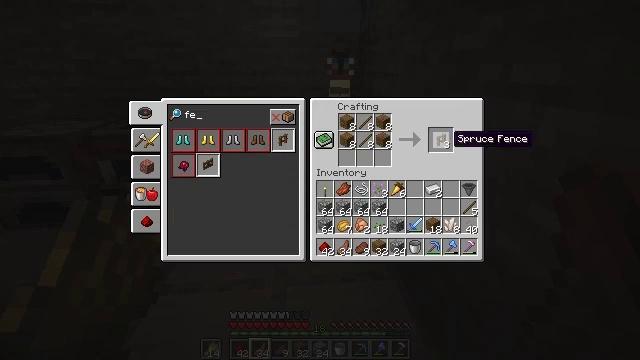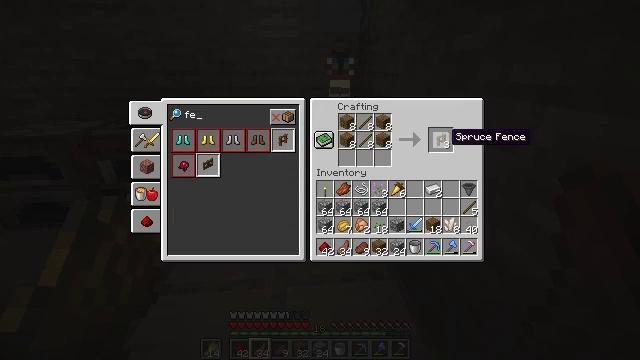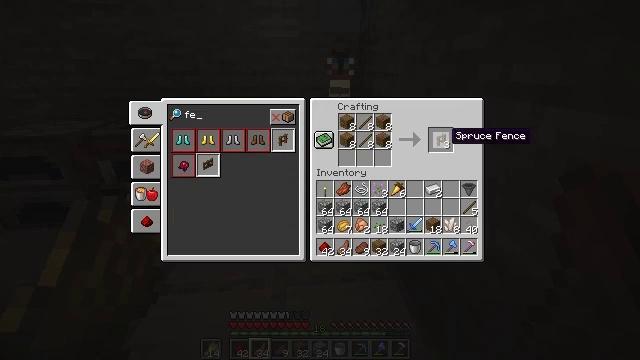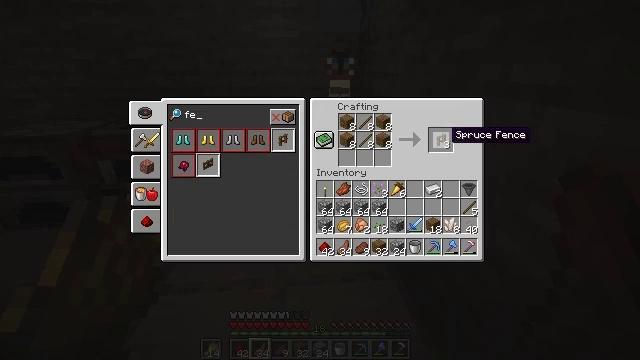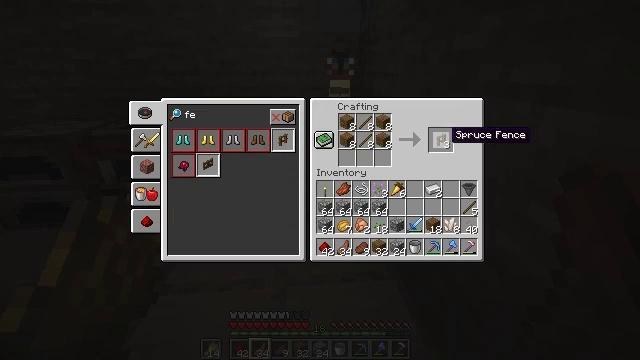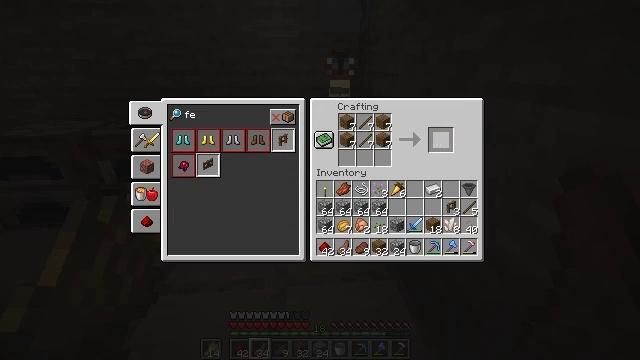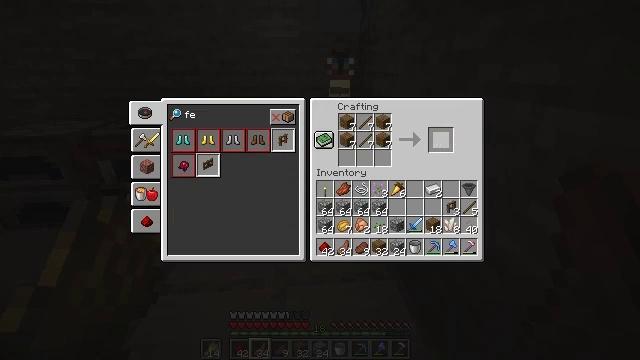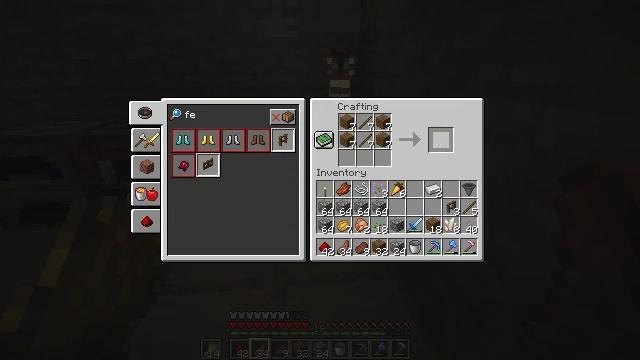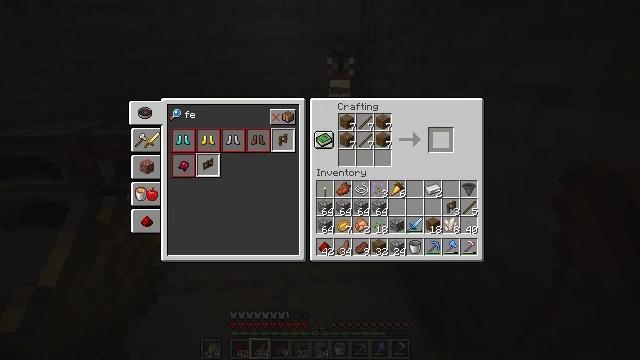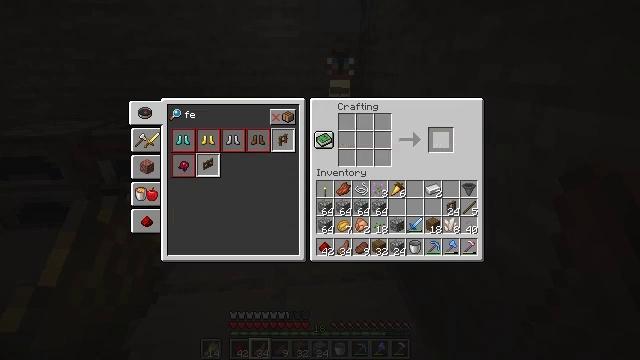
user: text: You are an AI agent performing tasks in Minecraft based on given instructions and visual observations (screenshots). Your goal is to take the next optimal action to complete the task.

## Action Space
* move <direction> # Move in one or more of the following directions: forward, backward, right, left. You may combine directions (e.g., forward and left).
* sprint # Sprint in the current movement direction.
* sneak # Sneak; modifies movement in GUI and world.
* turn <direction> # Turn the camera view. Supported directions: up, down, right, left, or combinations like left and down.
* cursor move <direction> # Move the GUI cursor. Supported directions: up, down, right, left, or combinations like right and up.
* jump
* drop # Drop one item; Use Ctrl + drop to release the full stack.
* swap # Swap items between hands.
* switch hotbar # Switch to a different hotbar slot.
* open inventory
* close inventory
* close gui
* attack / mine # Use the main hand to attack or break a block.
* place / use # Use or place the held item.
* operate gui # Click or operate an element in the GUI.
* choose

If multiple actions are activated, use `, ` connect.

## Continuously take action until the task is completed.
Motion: motion action
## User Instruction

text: Make a spruce fence with spruce planks and sticks.
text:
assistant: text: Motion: sneak
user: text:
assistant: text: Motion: sneak
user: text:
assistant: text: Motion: sneak
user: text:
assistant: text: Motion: sneak
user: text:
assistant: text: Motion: sneak, attack / mine
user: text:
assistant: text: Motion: sneak, attack / mine
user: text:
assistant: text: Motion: sneak, attack / mine
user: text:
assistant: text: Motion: sneak
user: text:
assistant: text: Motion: sneak
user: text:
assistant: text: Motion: sneak